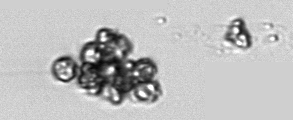
Label: Corymbellus